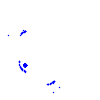
Particle: electron